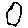
Label: hexagon